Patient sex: M
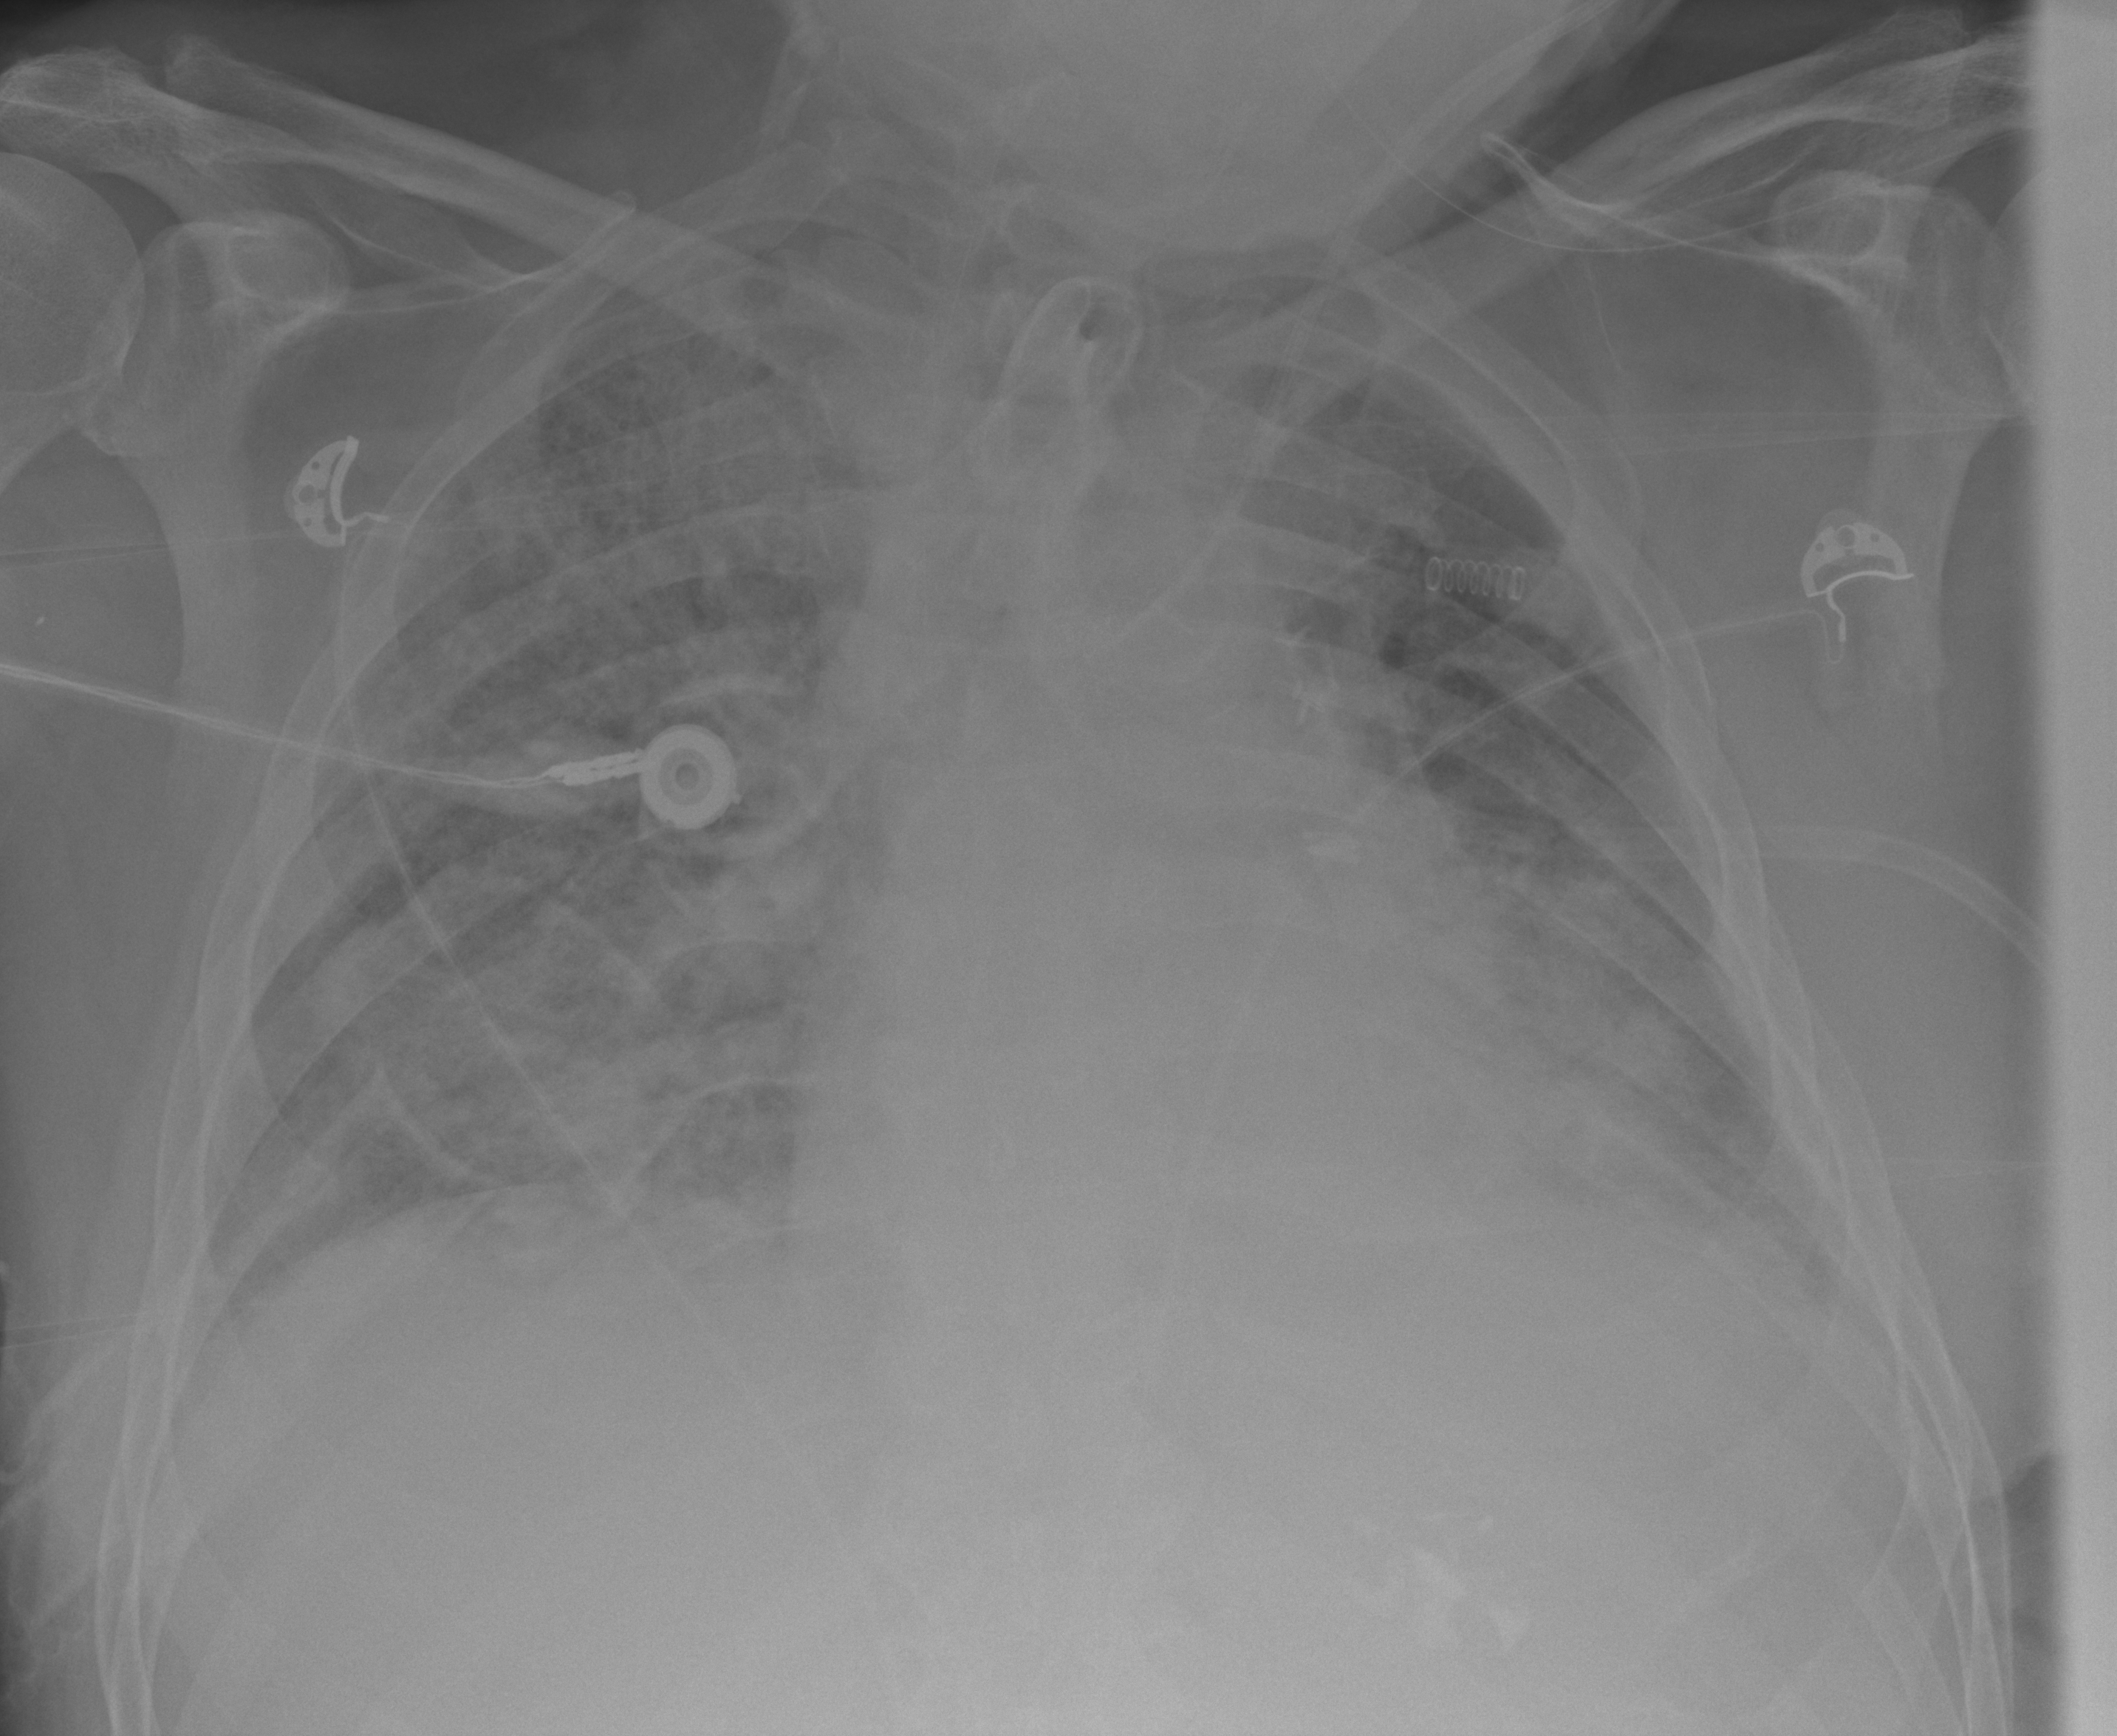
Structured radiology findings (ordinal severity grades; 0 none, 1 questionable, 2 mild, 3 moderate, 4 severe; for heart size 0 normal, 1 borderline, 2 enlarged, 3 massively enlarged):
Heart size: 2
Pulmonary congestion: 3
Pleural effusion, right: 2
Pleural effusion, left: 2
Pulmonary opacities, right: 4
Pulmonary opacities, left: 3
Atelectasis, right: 3
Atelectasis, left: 2